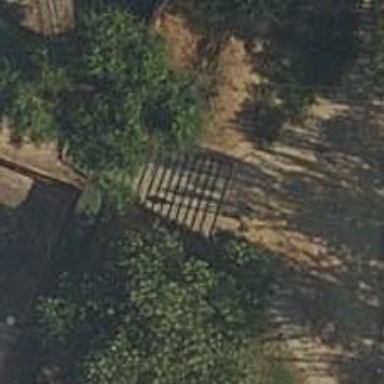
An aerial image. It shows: Set of steps on the road.